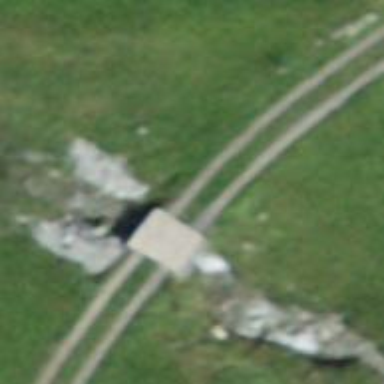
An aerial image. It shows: Track road with grade1 bridge.